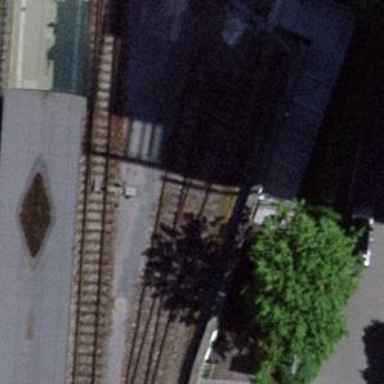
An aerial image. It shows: Disused railway bridge leading to yard area.